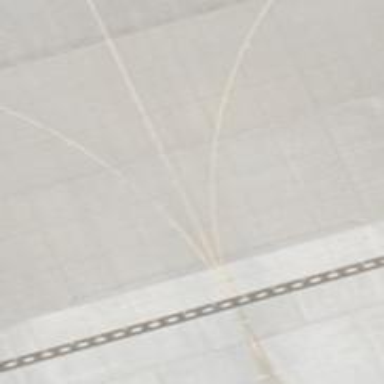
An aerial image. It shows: Concrete taxiway at the airport.